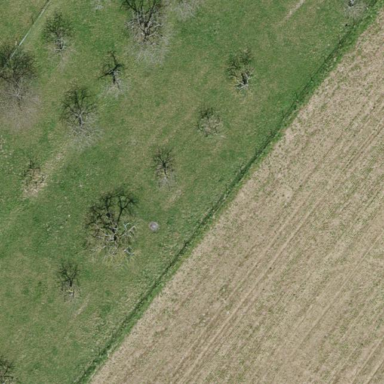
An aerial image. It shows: Orchard.